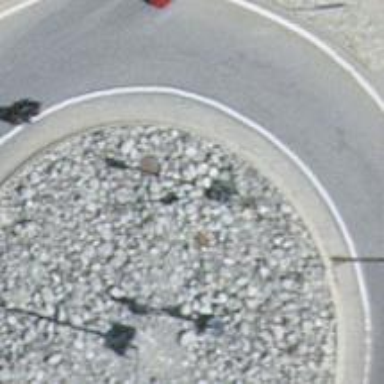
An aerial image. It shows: Asphalt path leading through abandoned railway tunnel.